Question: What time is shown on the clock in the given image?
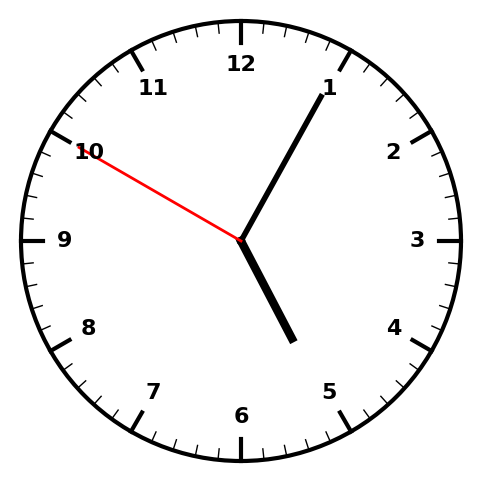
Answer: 05:04:50